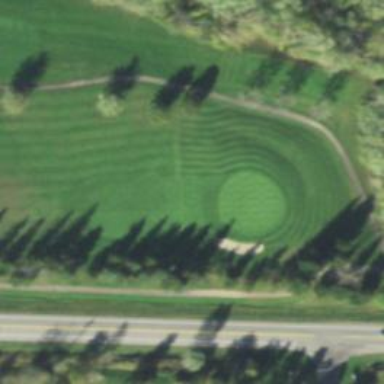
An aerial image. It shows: View of golf hole.